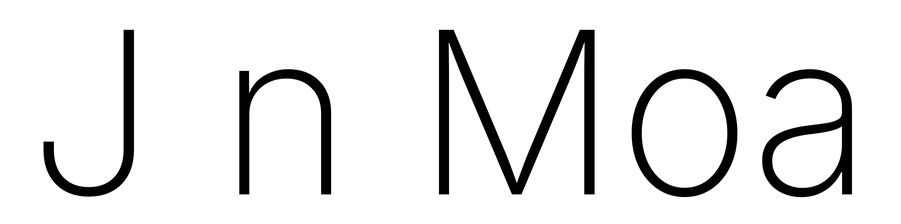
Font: Inter_ExtraLight